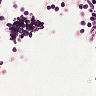
Metastatic tissue present: no